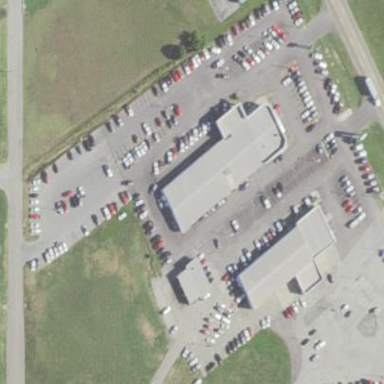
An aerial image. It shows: Commercial building.